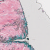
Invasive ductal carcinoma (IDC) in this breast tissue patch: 0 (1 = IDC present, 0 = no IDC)